Aerial crown-view tile of a tropical tree (Barro Colorado Island, Panama), acquired 20240918:
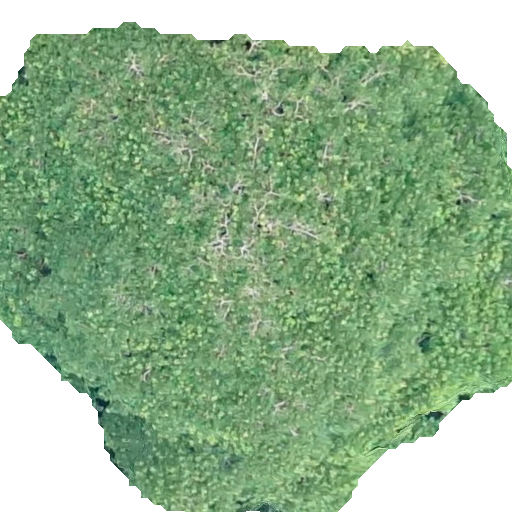
Species: Hura crepitans
GBIF accepted scientific name: Hura crepitans
Crown area: 340.157 m²